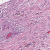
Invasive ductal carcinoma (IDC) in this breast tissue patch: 0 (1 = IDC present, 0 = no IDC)